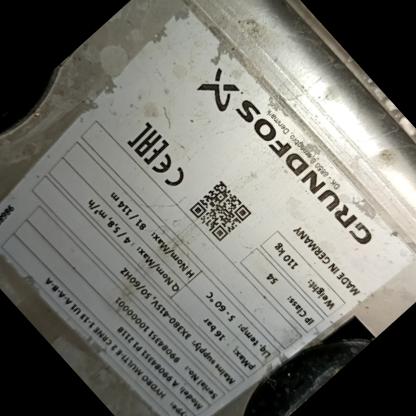
Klasa: tabliczka-znamionowa